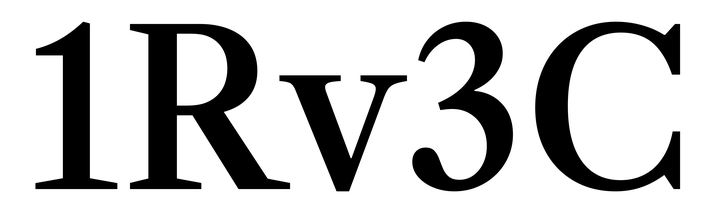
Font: LibreCaslonText_Medium